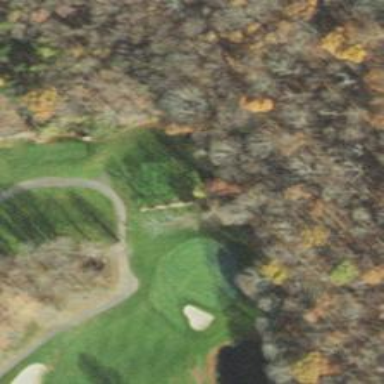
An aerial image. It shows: Golf tee.